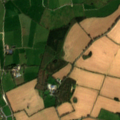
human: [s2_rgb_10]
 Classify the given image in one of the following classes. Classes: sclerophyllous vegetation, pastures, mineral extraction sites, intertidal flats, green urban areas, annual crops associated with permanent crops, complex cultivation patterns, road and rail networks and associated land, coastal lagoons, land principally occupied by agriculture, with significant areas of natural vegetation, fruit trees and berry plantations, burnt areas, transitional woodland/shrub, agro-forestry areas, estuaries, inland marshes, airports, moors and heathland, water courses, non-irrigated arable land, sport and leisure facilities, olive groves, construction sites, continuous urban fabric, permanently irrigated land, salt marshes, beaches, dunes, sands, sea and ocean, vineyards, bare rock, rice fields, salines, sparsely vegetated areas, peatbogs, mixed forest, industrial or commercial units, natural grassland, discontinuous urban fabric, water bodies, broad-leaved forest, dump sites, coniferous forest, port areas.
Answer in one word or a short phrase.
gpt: non-irrigated arable land, pastures